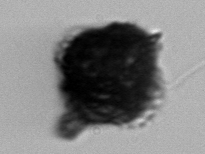
Label: Gonyaulax